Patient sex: M
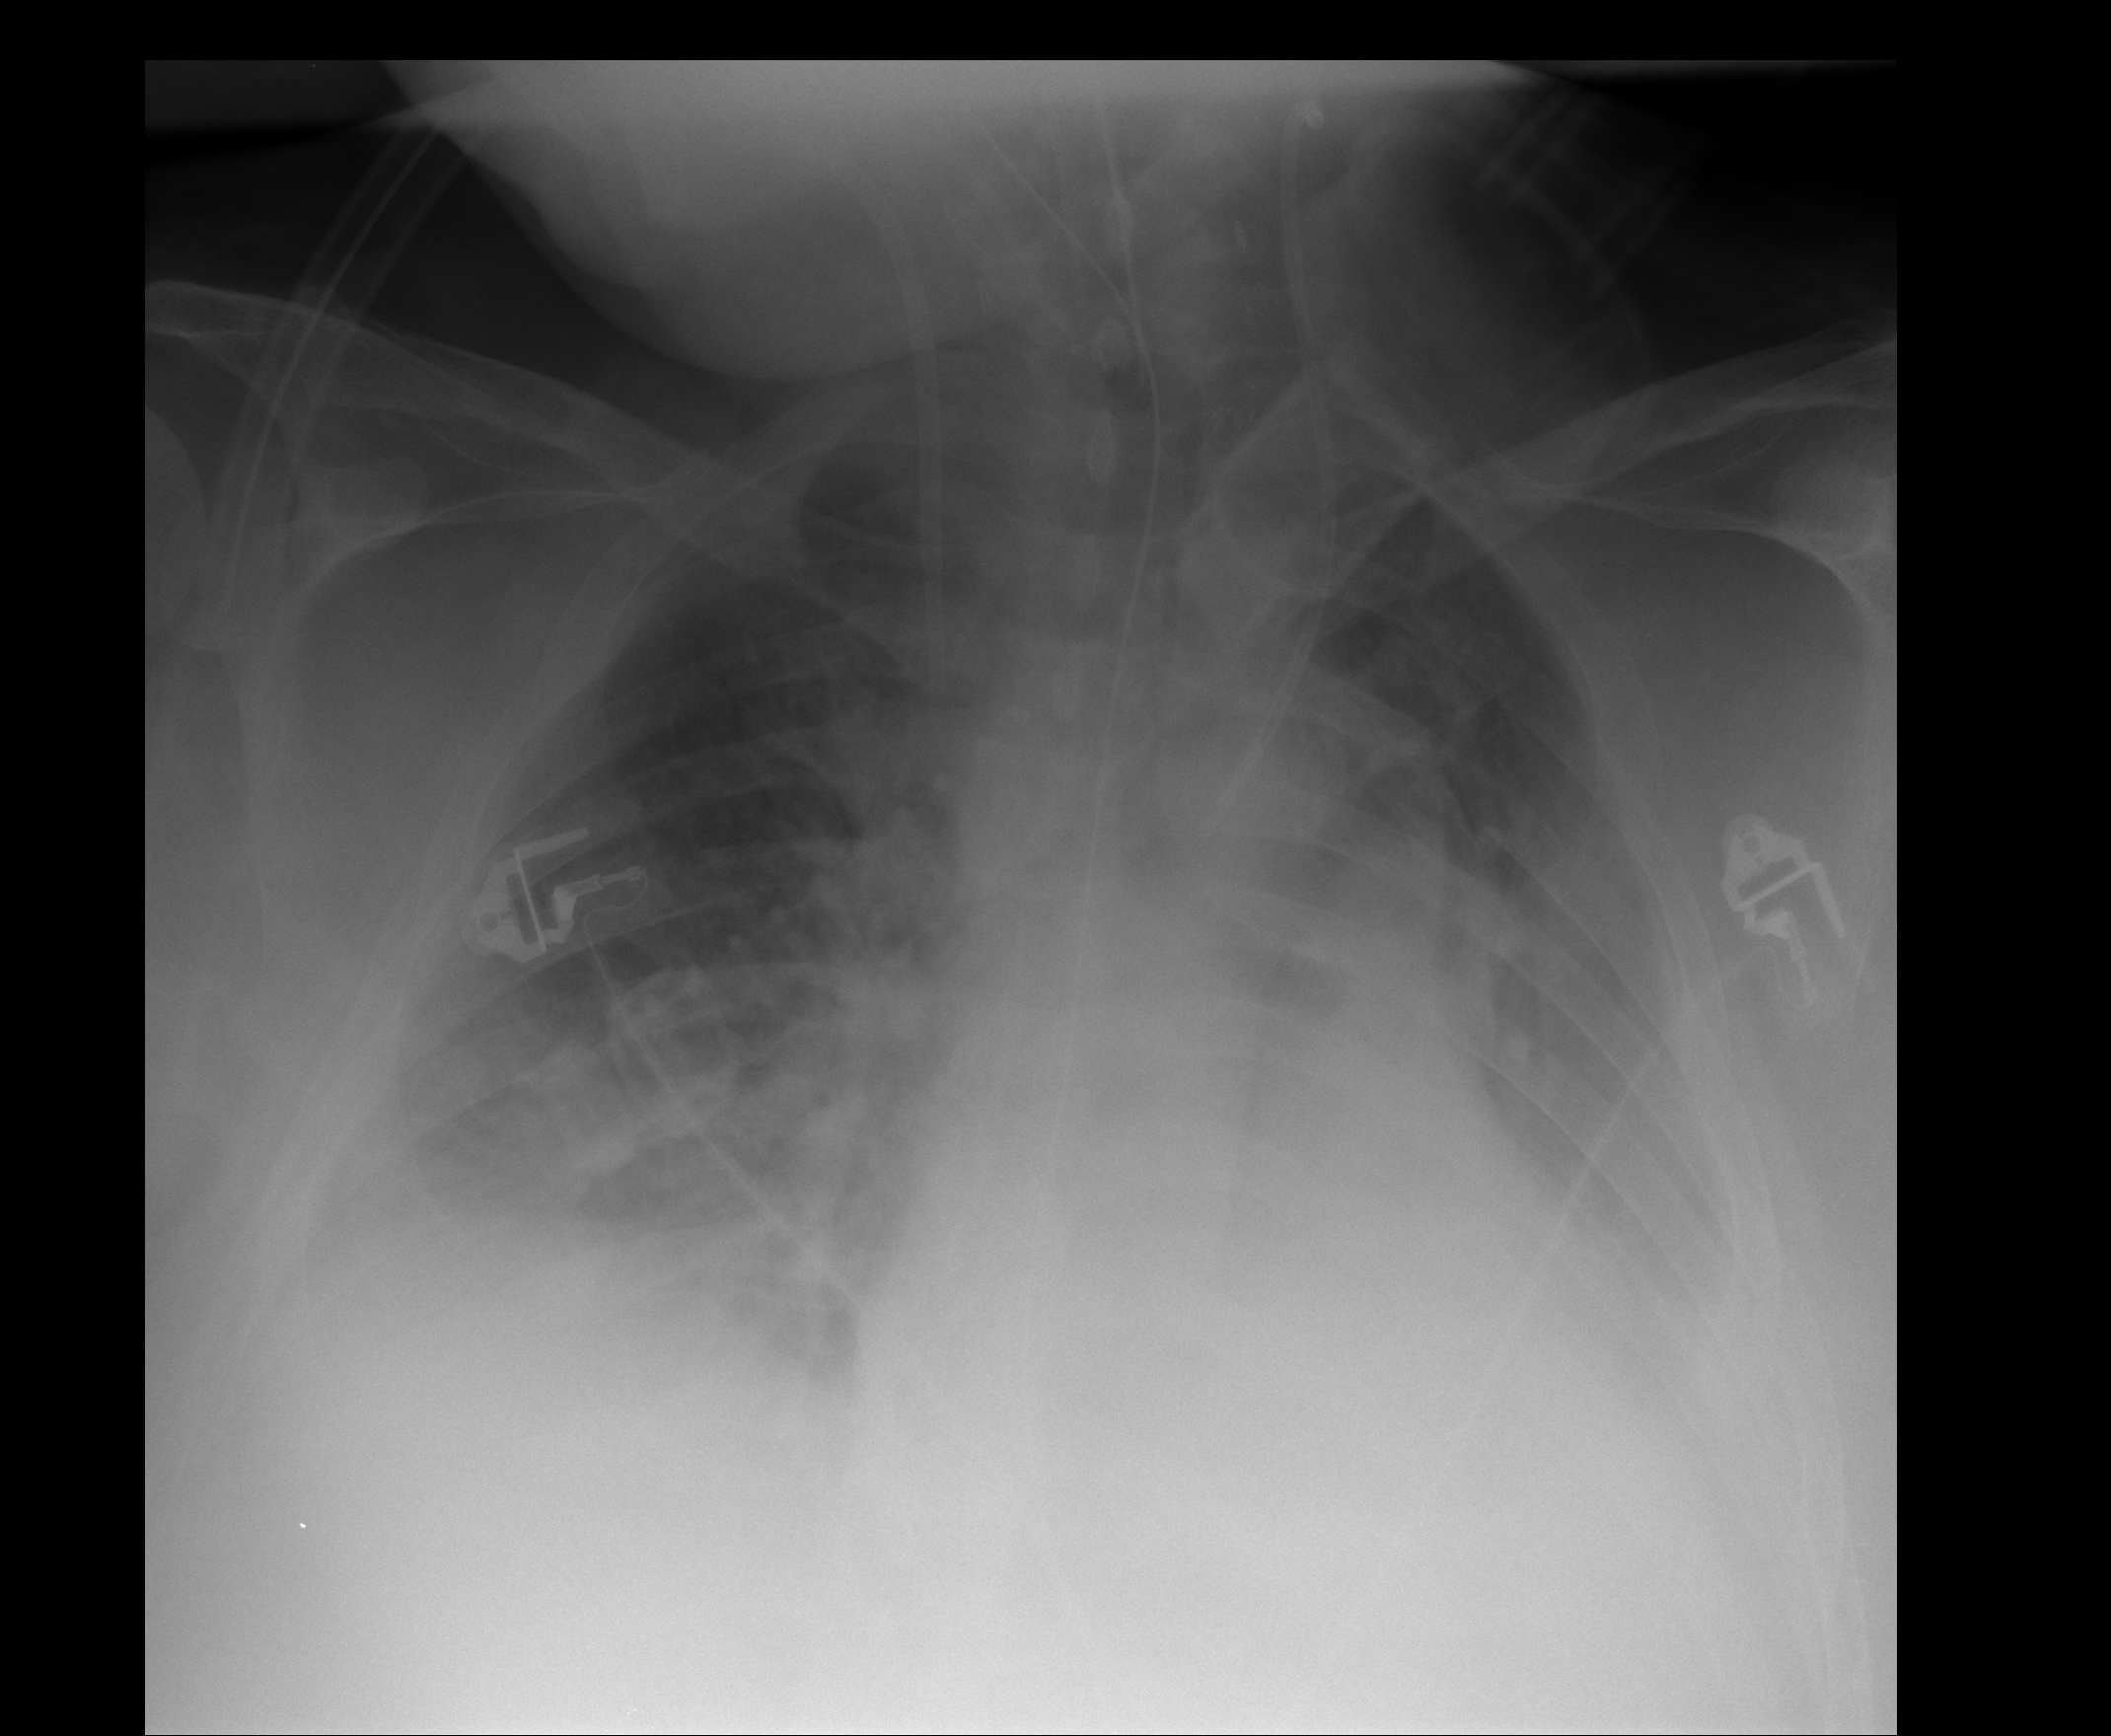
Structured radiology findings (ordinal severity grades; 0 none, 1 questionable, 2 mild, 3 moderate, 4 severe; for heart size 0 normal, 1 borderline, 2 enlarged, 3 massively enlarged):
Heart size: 2
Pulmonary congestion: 2
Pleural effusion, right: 2
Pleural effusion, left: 3
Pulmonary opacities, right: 2
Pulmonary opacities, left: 2
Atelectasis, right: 2
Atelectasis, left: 3